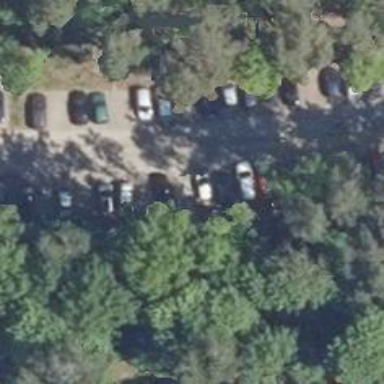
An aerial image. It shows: Road serving as parking aisle.